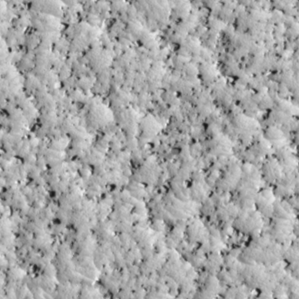
Label: non_frost